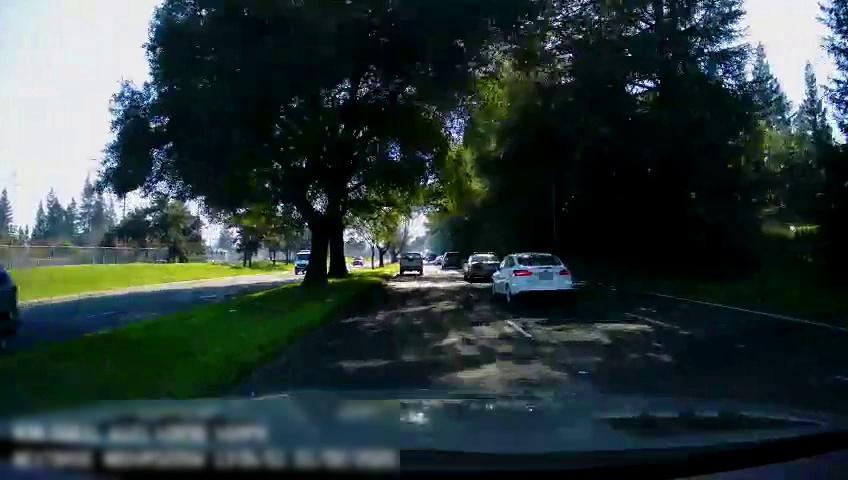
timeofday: Day
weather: Sunny
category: Drivable Space
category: Drivable Space
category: Vehicles | SUV
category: Vehicles | Van
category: Vehicles | SUV
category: Vehicles | Truck
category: Vehicles | Car
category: Vehicles | Car
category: Vehicles | SUV
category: Vehicles | Car
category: Lanes | Current Lane
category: Lanes | Current Lane
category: Lanes | Alternate Lane